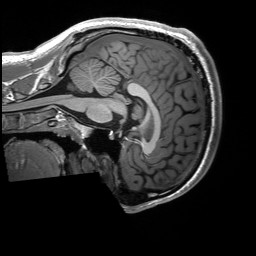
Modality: T1w
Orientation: sagittal
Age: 20
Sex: male
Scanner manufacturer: siemens
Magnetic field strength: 3 T
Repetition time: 2.53 s
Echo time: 0.00227 s